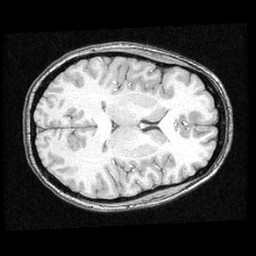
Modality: T1w
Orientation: axial
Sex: female
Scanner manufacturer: ge
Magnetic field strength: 1.5 T
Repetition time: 21 s
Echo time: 0.008 s